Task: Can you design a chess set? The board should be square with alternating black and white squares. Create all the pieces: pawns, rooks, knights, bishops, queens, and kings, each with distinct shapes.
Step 4163:
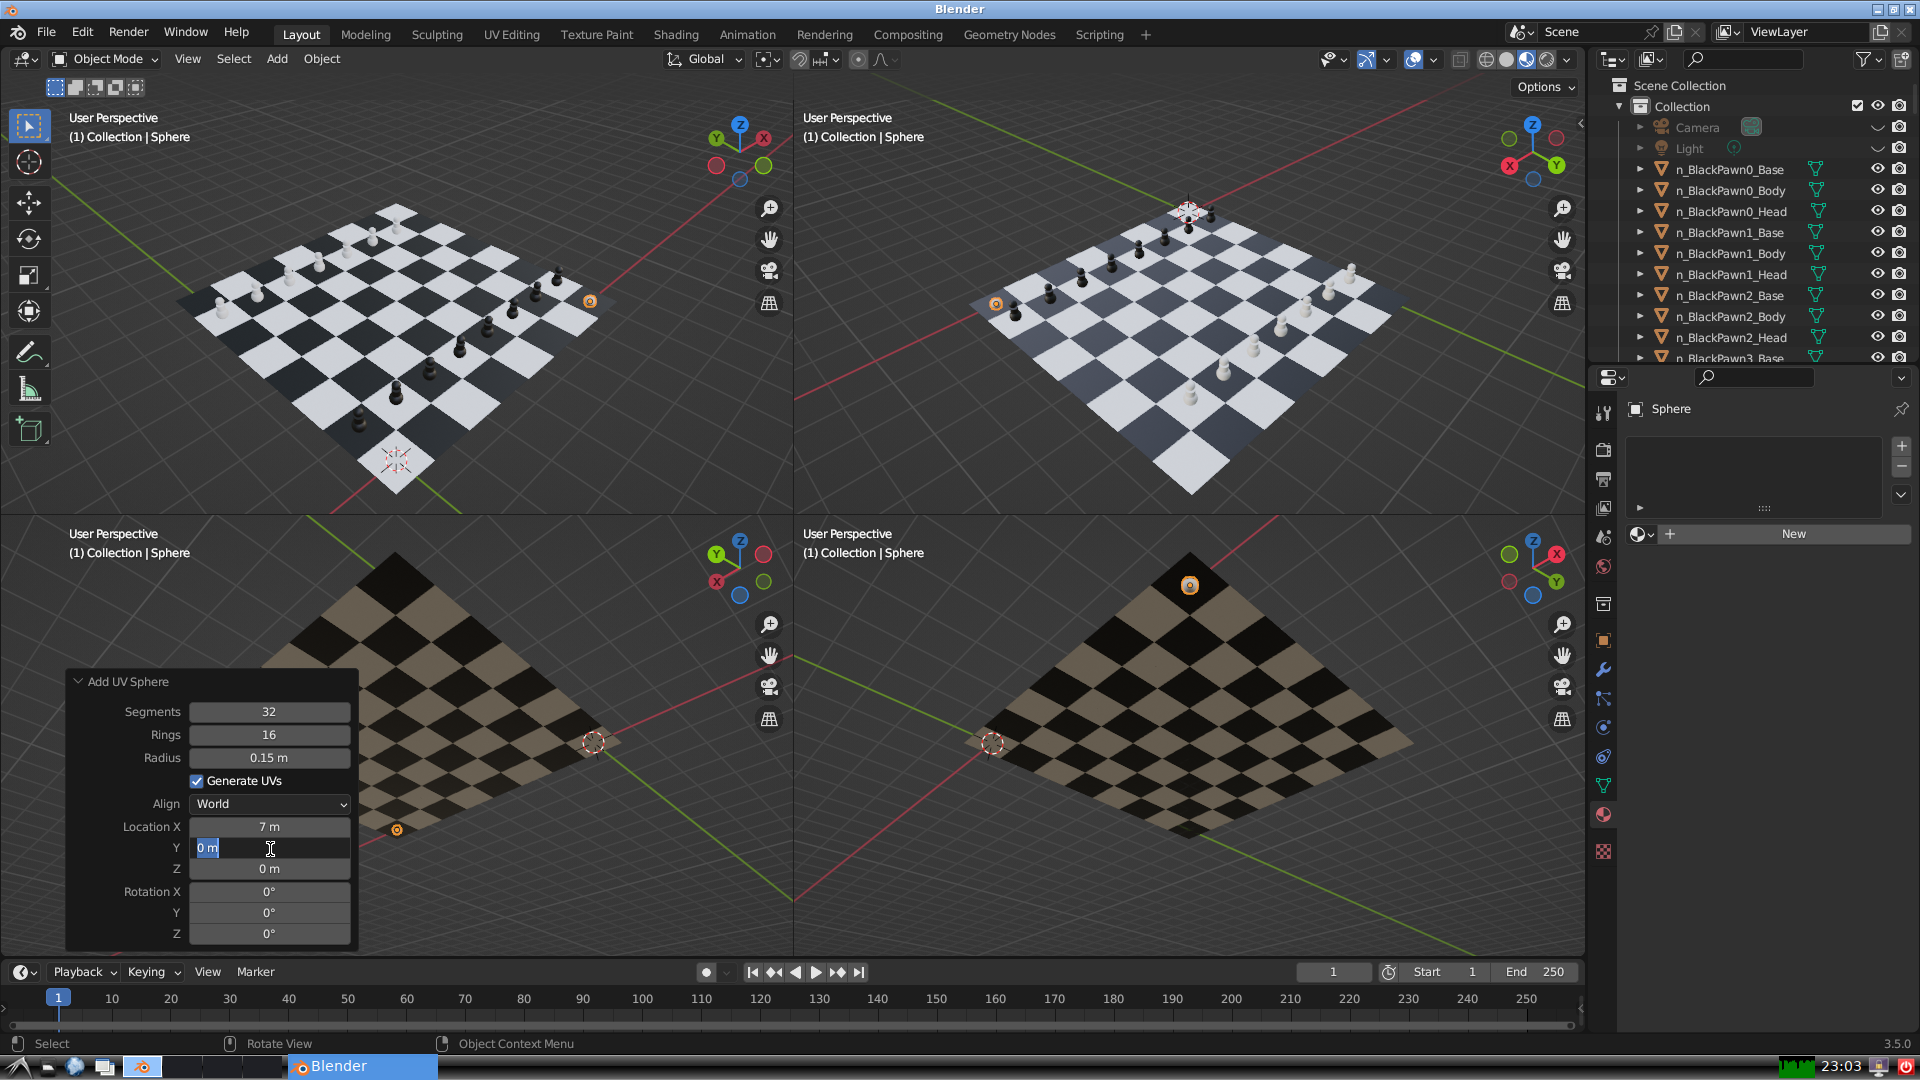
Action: input_text: 6.0